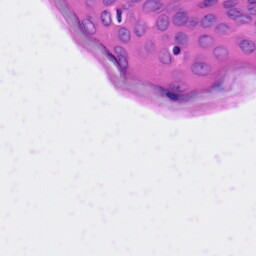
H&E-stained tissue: Skin